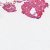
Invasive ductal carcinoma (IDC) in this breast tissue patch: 0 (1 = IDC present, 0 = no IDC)